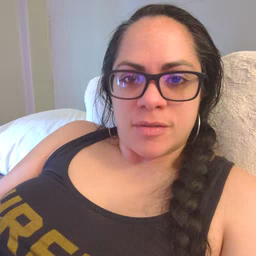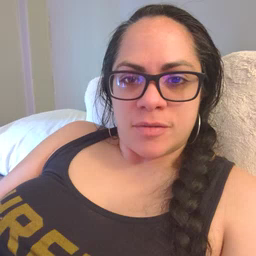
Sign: vacuum